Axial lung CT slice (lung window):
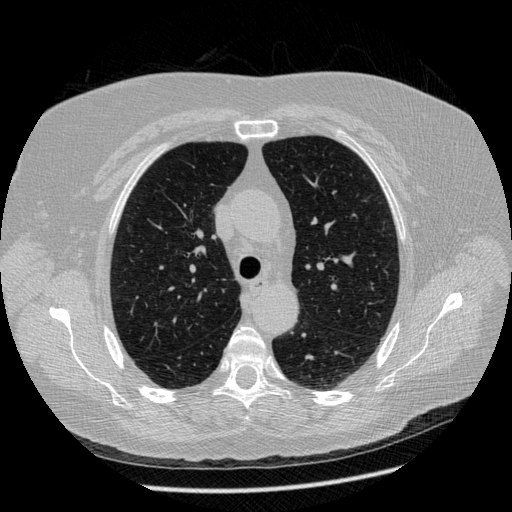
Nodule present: no